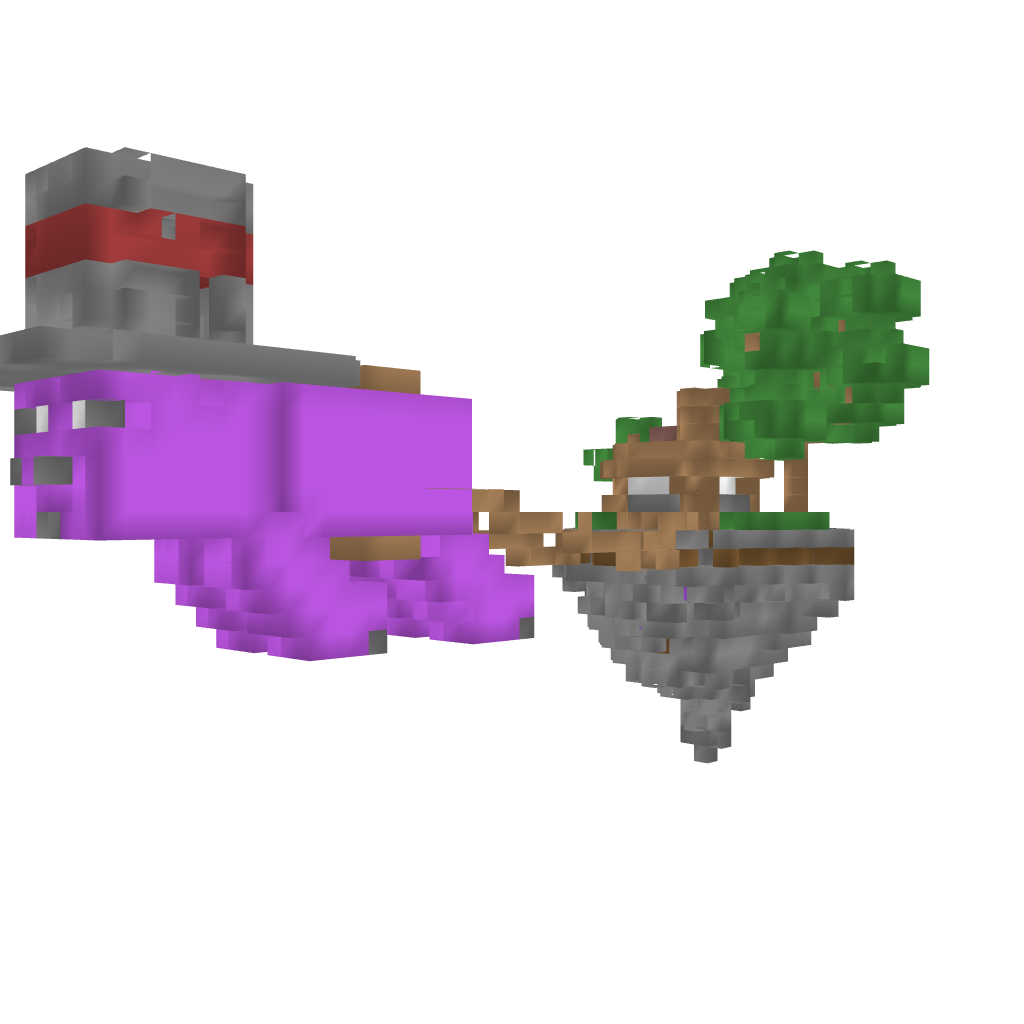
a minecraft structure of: Flying Pig high quality